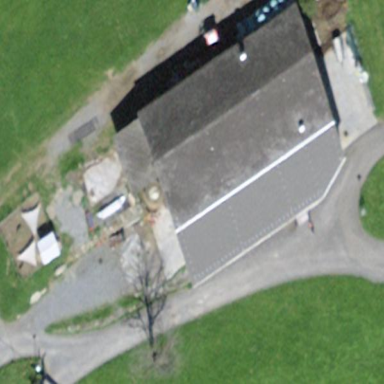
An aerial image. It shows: Farm auxiliary building.